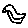
Label: bird